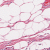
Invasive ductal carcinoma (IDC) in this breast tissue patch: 1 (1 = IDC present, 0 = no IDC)